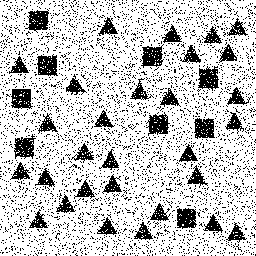
Squares: 9
Triangles: 29
Stars: 0
Total shapes: 38